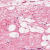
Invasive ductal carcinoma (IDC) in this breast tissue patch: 0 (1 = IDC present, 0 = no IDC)